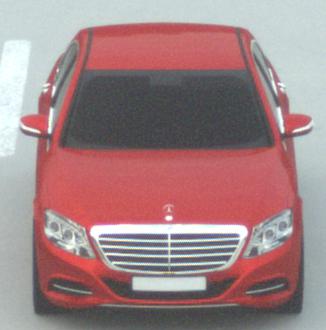
Make: Mercedes-Benz
Model: S 400 HYBRID
Detailed model: S-Class (222) Limousine
Model produced from: 2013/05
Model produced until: 2015/04
Doors: 4
Color: red
Road condition: dry road
Daytime: morning or afternoon
Contrast: low contrast